Interaction volume radius: 10 \u00c5
Interaction volume height: 15 \u00c5
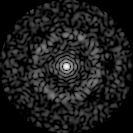
Disorder parameter: 0.858